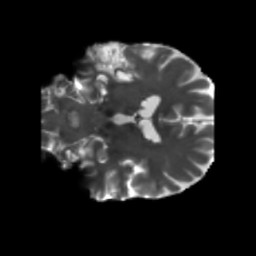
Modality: T2w
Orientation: coronal
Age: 63
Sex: male
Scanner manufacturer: siemens
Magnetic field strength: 3 T
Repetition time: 5.25 s
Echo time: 0.08 s